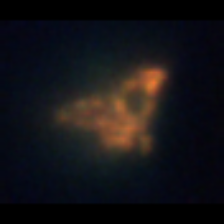
Taxon: Unknown_detritus
Group: Unknown